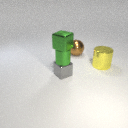
small green metal cylinder above small gray metal cube